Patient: sex M, age 62
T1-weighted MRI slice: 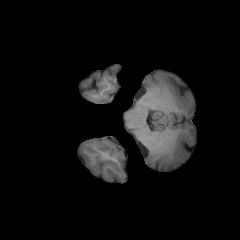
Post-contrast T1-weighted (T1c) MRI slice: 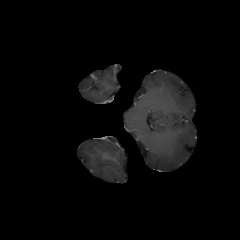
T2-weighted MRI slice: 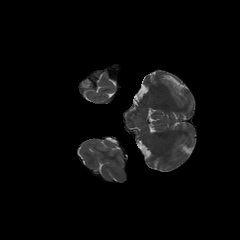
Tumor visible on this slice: no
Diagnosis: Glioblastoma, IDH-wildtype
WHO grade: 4